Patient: sex F, age 44
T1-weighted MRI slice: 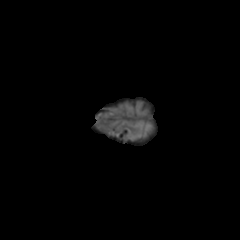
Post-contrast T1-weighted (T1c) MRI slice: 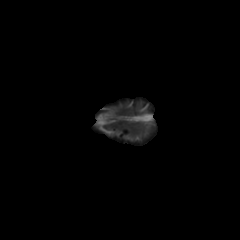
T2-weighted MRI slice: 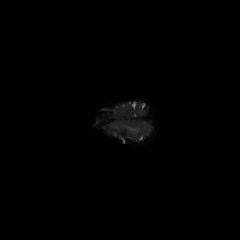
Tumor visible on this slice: yes
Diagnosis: Glioblastoma, IDH-wildtype
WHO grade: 4